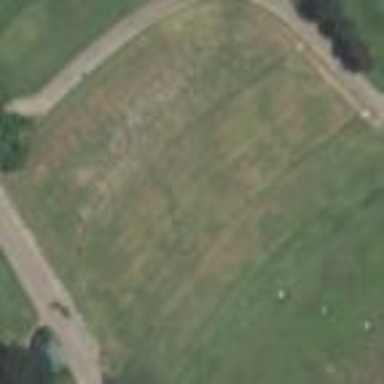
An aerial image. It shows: Driving range for golf on grass.